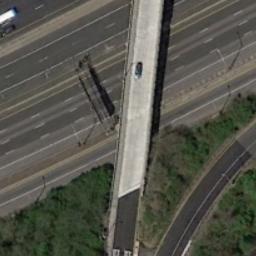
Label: overpass